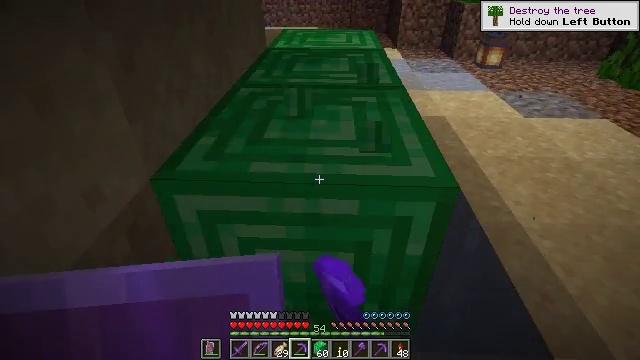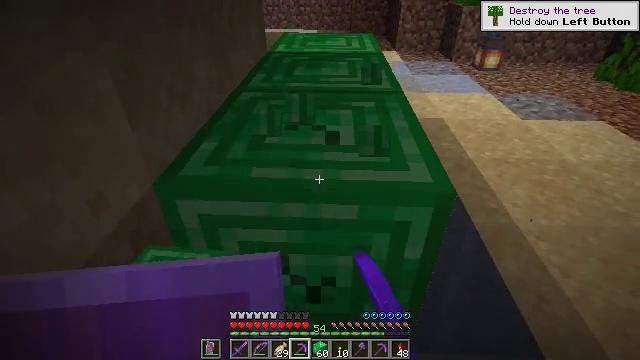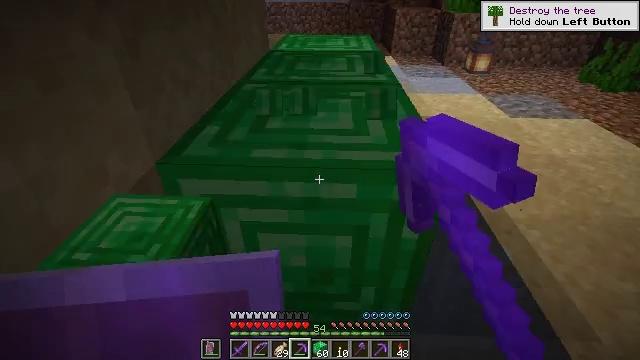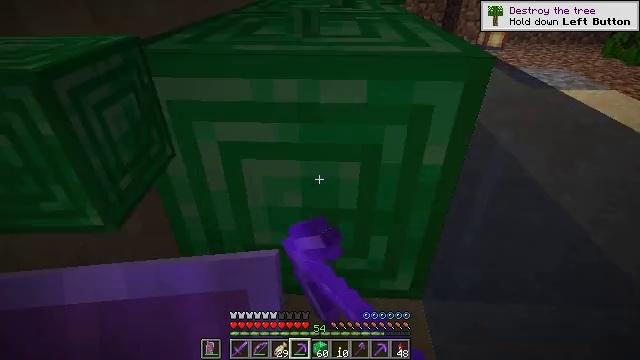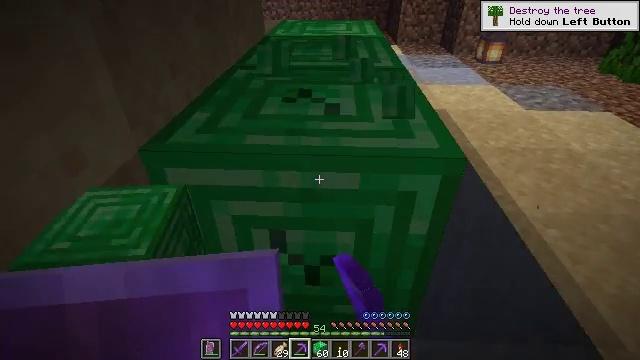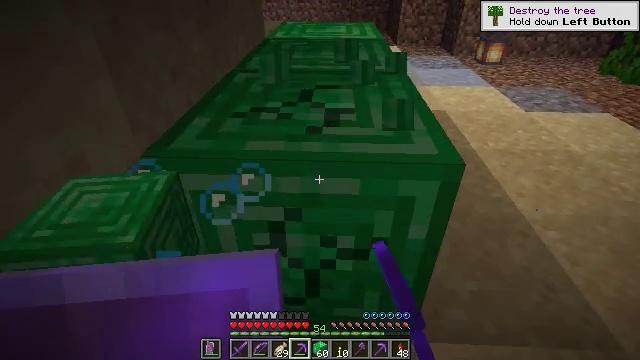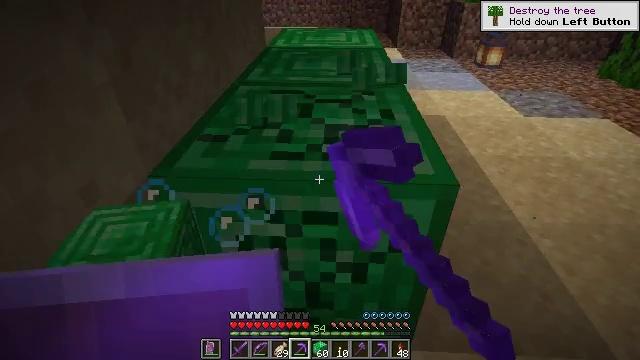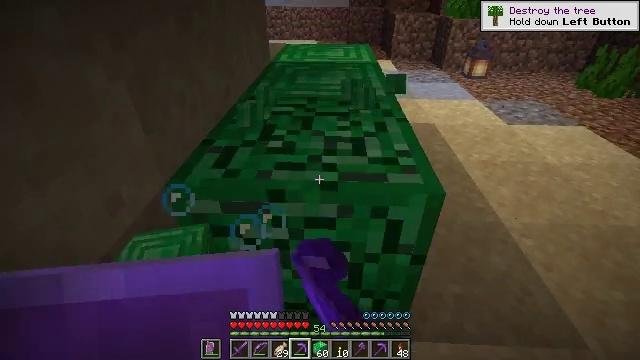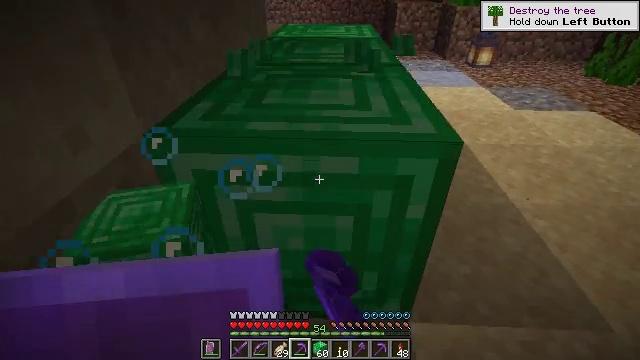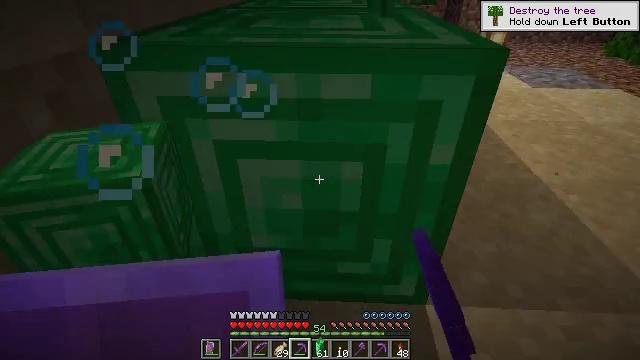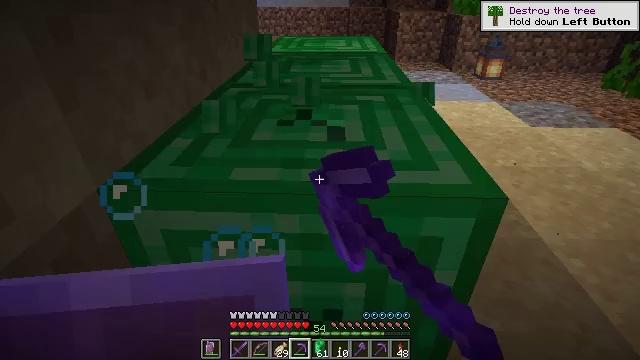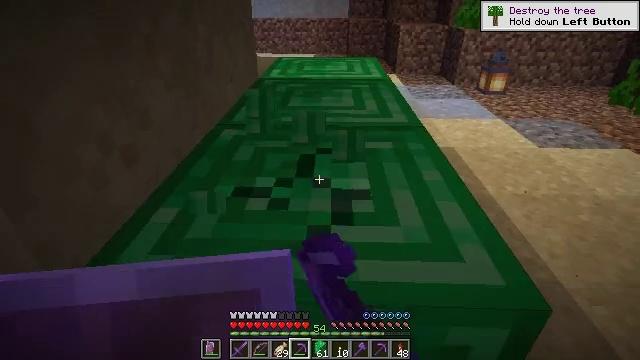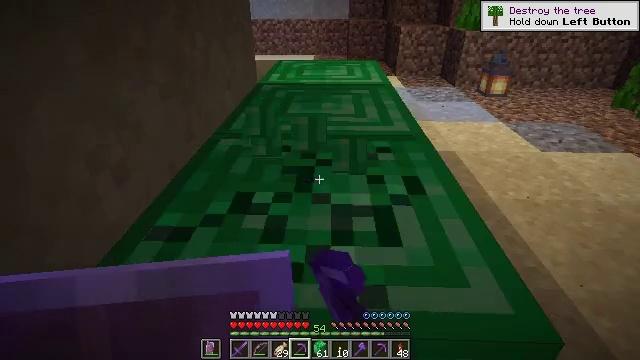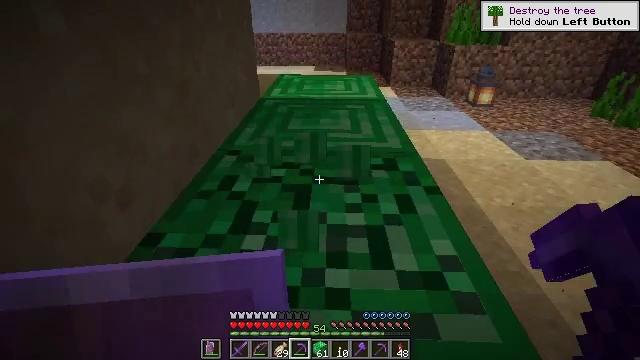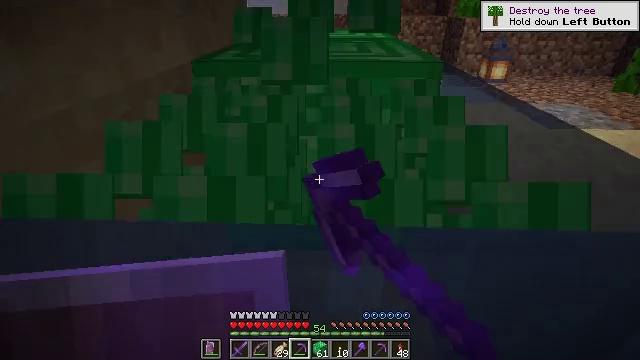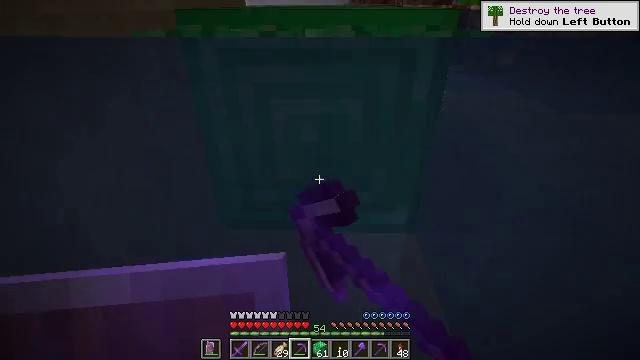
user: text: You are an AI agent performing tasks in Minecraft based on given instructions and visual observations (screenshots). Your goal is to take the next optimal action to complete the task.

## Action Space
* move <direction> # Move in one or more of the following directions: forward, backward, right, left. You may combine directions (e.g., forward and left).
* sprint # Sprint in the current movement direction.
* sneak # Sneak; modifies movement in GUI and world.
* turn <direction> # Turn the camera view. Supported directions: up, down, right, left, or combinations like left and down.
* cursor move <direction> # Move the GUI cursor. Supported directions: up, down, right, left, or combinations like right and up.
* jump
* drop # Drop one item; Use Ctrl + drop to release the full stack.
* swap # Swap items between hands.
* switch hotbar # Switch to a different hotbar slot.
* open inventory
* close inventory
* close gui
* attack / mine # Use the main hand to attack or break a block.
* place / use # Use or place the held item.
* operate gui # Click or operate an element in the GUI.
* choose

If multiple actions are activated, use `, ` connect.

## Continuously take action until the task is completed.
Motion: motion action
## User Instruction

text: Harvest the emerald block.
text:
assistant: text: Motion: attack / mine
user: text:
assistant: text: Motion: attack / mine
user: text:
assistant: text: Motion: attack / mine
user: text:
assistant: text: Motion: attack / mine
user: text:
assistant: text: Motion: attack / mine
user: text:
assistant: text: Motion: attack / mine
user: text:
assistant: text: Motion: attack / mine
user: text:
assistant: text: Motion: attack / mine
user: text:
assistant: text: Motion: move forward, attack / mine
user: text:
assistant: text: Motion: move forward, turn up, attack / mine
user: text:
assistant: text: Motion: move forward, turn up, attack / mine
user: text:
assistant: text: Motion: move forward, attack / mine
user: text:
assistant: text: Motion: move forward, attack / mine
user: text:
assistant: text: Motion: move forward, attack / mine
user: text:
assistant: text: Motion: move forward, attack / mine
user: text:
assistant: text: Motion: attack / mine
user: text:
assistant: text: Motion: attack / mine
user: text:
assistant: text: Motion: attack / mine
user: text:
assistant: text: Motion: attack / mine
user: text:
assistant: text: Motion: attack / mine
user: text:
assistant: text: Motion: attack / mine
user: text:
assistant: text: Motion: attack / mine
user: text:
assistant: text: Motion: attack / mine
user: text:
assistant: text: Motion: attack / mine
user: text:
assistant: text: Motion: attack / mine
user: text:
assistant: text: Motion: attack / mine
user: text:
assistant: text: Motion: attack / mine
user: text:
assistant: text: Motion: attack / mine
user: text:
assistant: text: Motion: attack / mine
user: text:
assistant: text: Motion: attack / mine